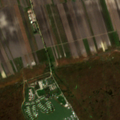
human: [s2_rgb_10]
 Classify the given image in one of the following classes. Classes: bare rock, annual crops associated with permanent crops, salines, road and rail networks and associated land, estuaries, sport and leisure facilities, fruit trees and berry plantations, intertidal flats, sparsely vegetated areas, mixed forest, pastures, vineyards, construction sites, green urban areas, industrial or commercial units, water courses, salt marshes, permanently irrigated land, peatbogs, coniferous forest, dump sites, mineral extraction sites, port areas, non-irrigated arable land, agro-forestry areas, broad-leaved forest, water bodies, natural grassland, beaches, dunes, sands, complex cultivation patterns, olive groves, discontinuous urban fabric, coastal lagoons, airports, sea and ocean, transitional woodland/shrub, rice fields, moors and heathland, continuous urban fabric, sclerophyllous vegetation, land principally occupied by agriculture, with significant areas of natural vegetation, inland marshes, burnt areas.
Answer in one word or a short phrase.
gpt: port areas, non-irrigated arable land, inland marshes